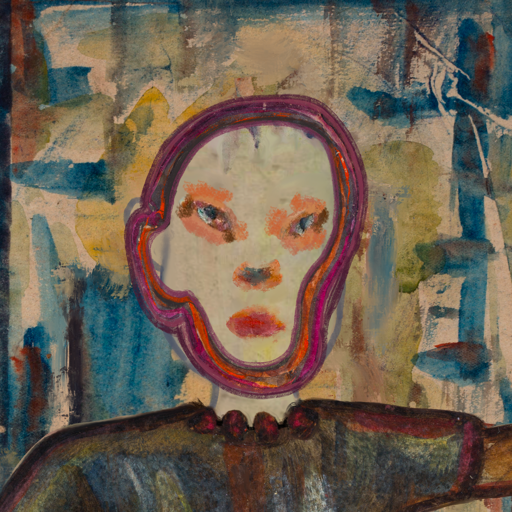
Background: Orphan, Head And Neck Front: Hill_Girl, Face Front: Boggyland, Bust: Mosgoul, Hair Front: Hypocrite, Head Accessory: Blank, Second Necklace: Blank, Necklace: Mosgoul, Baby: Blank